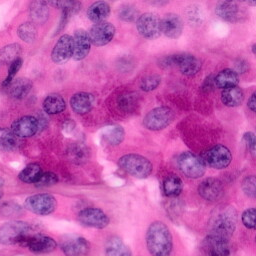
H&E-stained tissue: Pancreatic